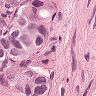
Metastatic tissue present: yes